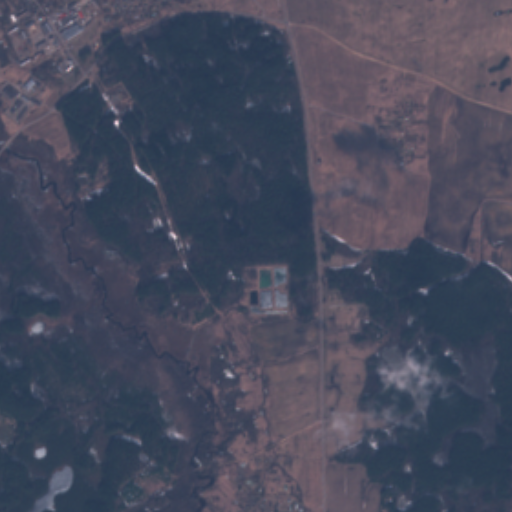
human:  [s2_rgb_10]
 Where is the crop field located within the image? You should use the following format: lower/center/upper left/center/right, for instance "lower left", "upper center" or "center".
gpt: The crop field is located in the upper right of the image.
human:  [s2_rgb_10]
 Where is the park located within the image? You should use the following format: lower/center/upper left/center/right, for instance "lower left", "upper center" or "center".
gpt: The park is located in the center right of the image.
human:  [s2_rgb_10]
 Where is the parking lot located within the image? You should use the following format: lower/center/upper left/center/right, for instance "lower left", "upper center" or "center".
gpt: The parking lot is located in the upper left of the image.
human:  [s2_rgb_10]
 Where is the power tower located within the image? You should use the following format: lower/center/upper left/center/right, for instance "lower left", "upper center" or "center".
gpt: The power tower is located in the upper left of the image.
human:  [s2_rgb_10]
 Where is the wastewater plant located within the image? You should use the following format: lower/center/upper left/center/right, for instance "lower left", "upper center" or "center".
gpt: The wastewater plant is located in the center of the image.
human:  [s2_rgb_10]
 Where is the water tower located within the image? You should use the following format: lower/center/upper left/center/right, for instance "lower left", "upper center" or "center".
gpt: The water tower is located in the upper left of the image.
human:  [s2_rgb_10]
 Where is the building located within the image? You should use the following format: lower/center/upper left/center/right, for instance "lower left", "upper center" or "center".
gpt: There is no building in the image.